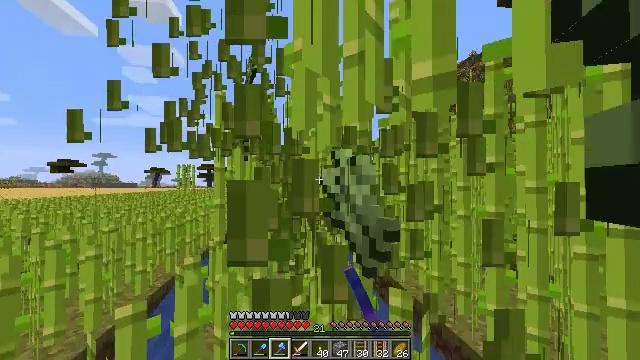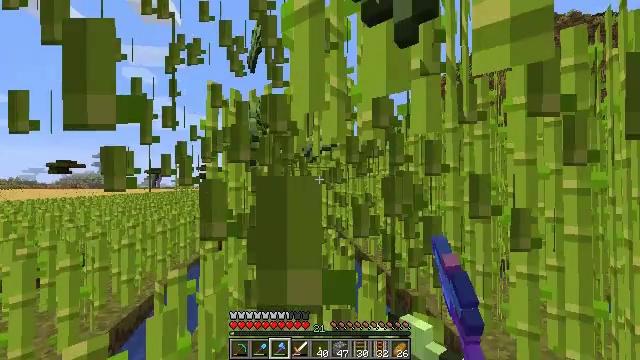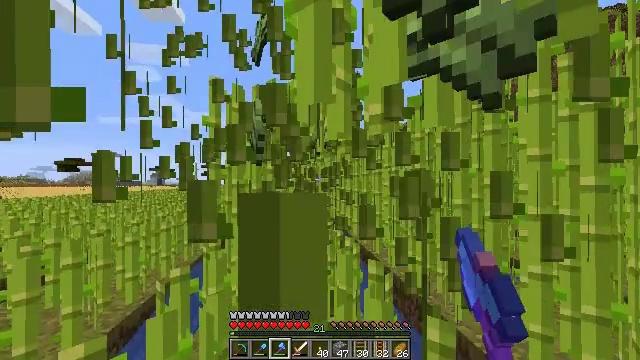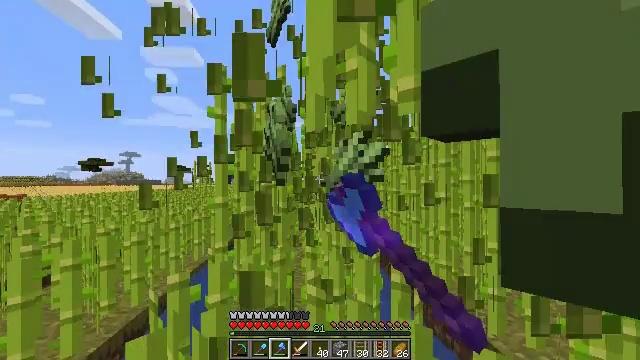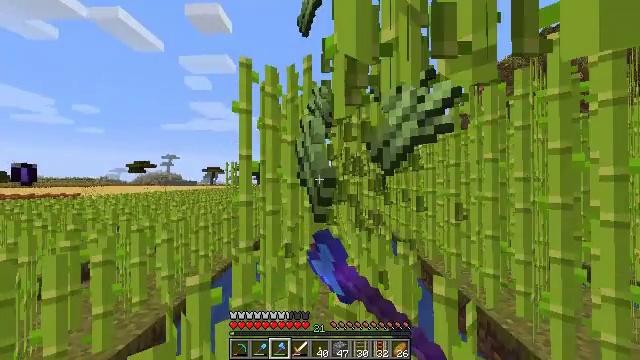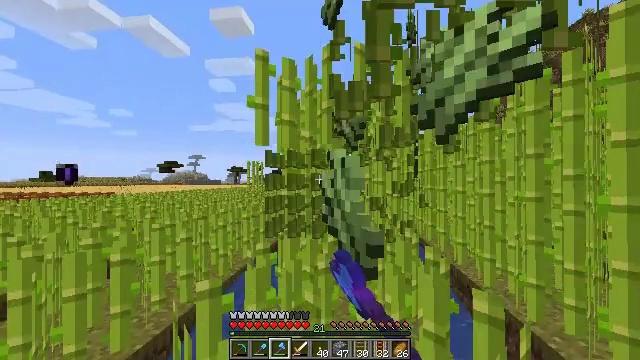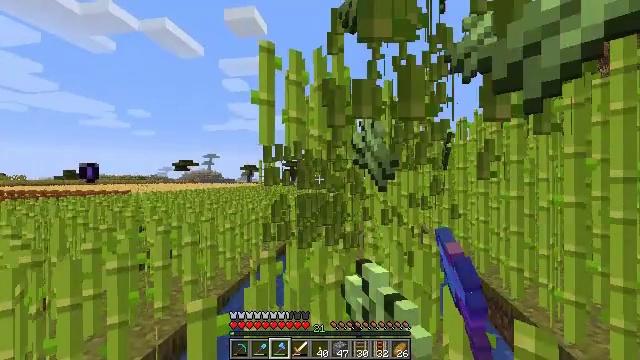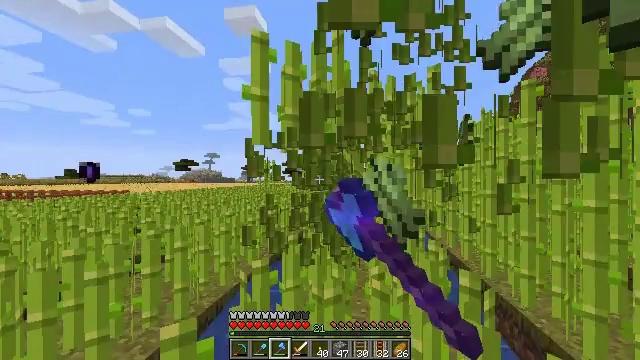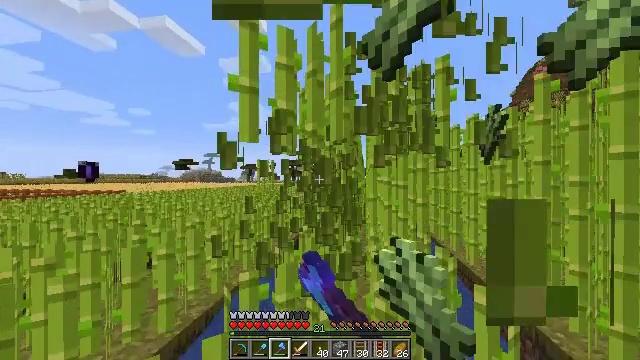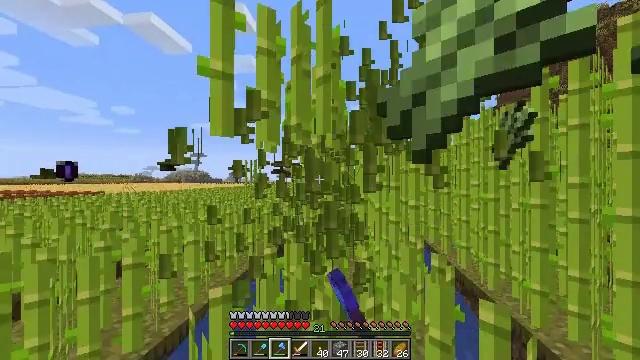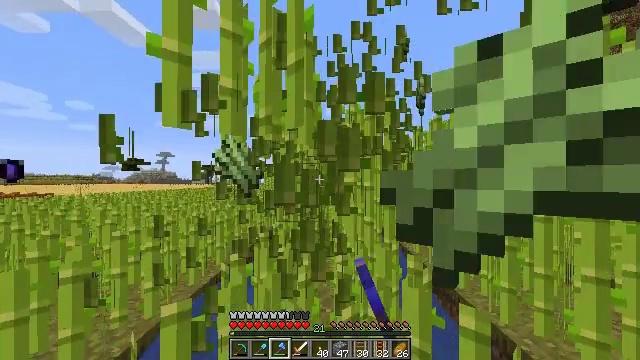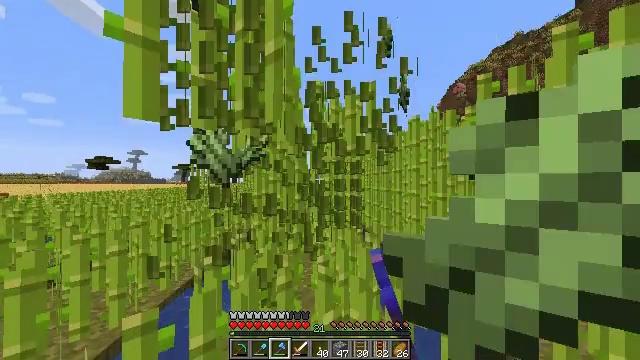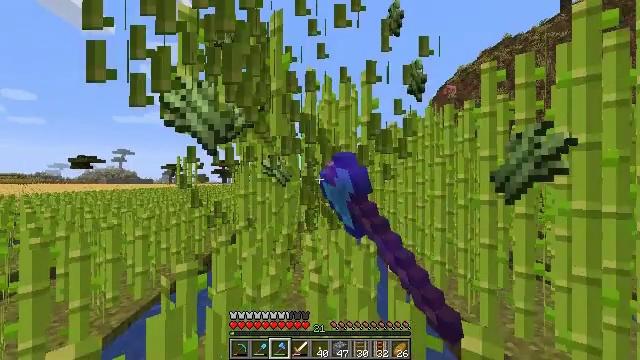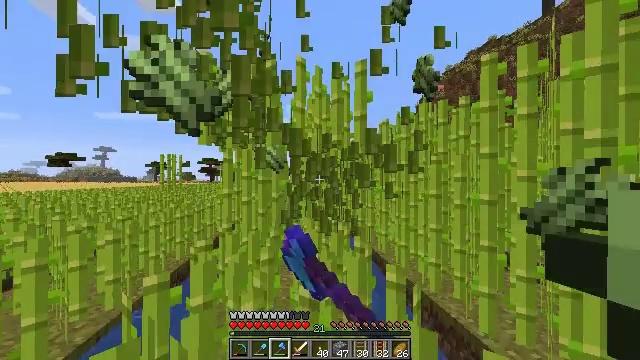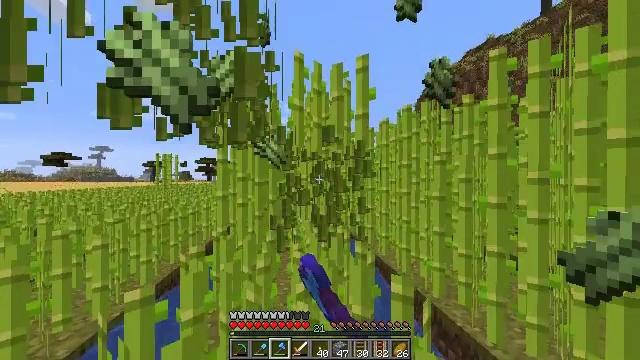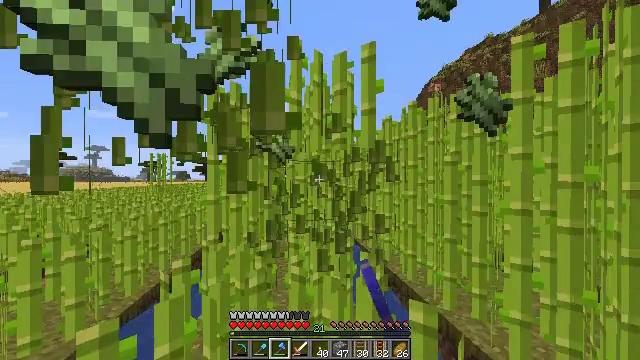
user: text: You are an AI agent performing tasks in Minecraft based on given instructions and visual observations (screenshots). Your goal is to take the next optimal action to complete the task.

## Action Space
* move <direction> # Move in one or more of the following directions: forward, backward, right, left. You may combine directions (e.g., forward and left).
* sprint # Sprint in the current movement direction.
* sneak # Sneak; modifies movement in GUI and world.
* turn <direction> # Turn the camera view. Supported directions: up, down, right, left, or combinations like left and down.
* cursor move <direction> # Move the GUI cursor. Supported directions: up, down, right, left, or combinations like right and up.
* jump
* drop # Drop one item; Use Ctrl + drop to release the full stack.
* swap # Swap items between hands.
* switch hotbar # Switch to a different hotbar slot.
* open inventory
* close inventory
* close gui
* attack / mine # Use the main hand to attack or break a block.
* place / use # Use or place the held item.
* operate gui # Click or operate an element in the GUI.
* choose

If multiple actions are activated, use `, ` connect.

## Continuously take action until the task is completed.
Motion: motion action
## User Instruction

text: Gather sugar cane for crafting.
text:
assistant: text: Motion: move forward, attack / mine
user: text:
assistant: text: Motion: move forward, attack / mine
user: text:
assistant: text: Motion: move forward, turn left, attack / mine
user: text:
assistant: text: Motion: move forward, turn left, attack / mine
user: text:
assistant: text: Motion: move forward, turn left, attack / mine
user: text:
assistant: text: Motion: move forward, turn left, attack / mine
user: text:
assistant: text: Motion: move forward, attack / mine
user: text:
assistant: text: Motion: move forward, attack / mine
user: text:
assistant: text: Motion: move forward, turn right, attack / mine
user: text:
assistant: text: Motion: move forward, turn right, attack / mine
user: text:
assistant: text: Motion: move forward, turn right, attack / mine
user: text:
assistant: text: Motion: move forward, turn right, attack / mine
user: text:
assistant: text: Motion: move forward, turn right, attack / mine
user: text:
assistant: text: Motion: move forward, attack / mine
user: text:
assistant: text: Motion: move forward, attack / mine
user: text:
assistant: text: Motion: move forward, attack / mine
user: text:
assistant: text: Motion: move forward, attack / mine
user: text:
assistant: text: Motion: move forward, attack / mine
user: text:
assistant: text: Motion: move forward, turn left, attack / mine
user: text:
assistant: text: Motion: move forward, turn left, attack / mine
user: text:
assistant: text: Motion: move forward, turn left, attack / mine
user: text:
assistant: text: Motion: move forward, turn left, attack / mine
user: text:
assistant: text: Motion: move forward, turn left, attack / mine
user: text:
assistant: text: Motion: move forward, attack / mine
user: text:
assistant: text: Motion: move forward, attack / mine
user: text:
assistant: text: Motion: move forward, turn right, attack / mine
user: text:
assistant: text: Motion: move forward, turn right, attack / mine
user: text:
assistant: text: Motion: move forward, turn right, attack / mine
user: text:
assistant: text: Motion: move forward, turn right, attack / mine
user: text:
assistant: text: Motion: move forward, turn right, attack / mine